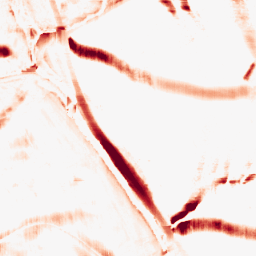
Category: morphological
Decomposition family: morphological_square
Decomposition parameters: operation: opening
size: 20
Upsampling method: bilinear
Upsampling parameters: scale: 8
Upsampling scale: 8